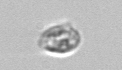
Label: Amoeba